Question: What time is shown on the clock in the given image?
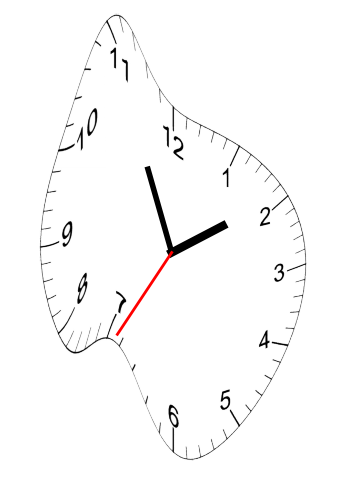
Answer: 01:55:35